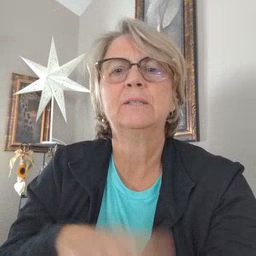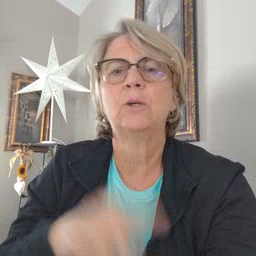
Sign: pretend